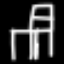
Label: chair